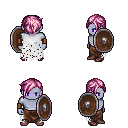
a pixel art fantasy rpg character, male body template, dark elf, purple skin, white tattered cape, robe skirt, pink pixie cut hairstyle, leather bracers, maroon shoes, shield, four views (front, back, left, right), 2x2 character sprite sheet, small pixel art, hard edges, no anti-aliasing